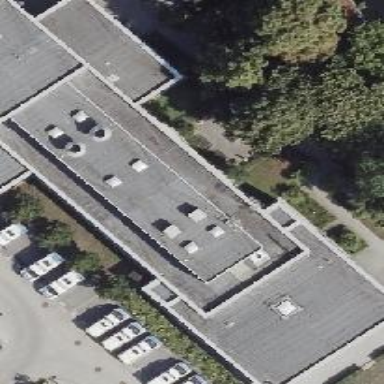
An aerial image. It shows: Commercial building.